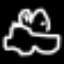
Label: frog